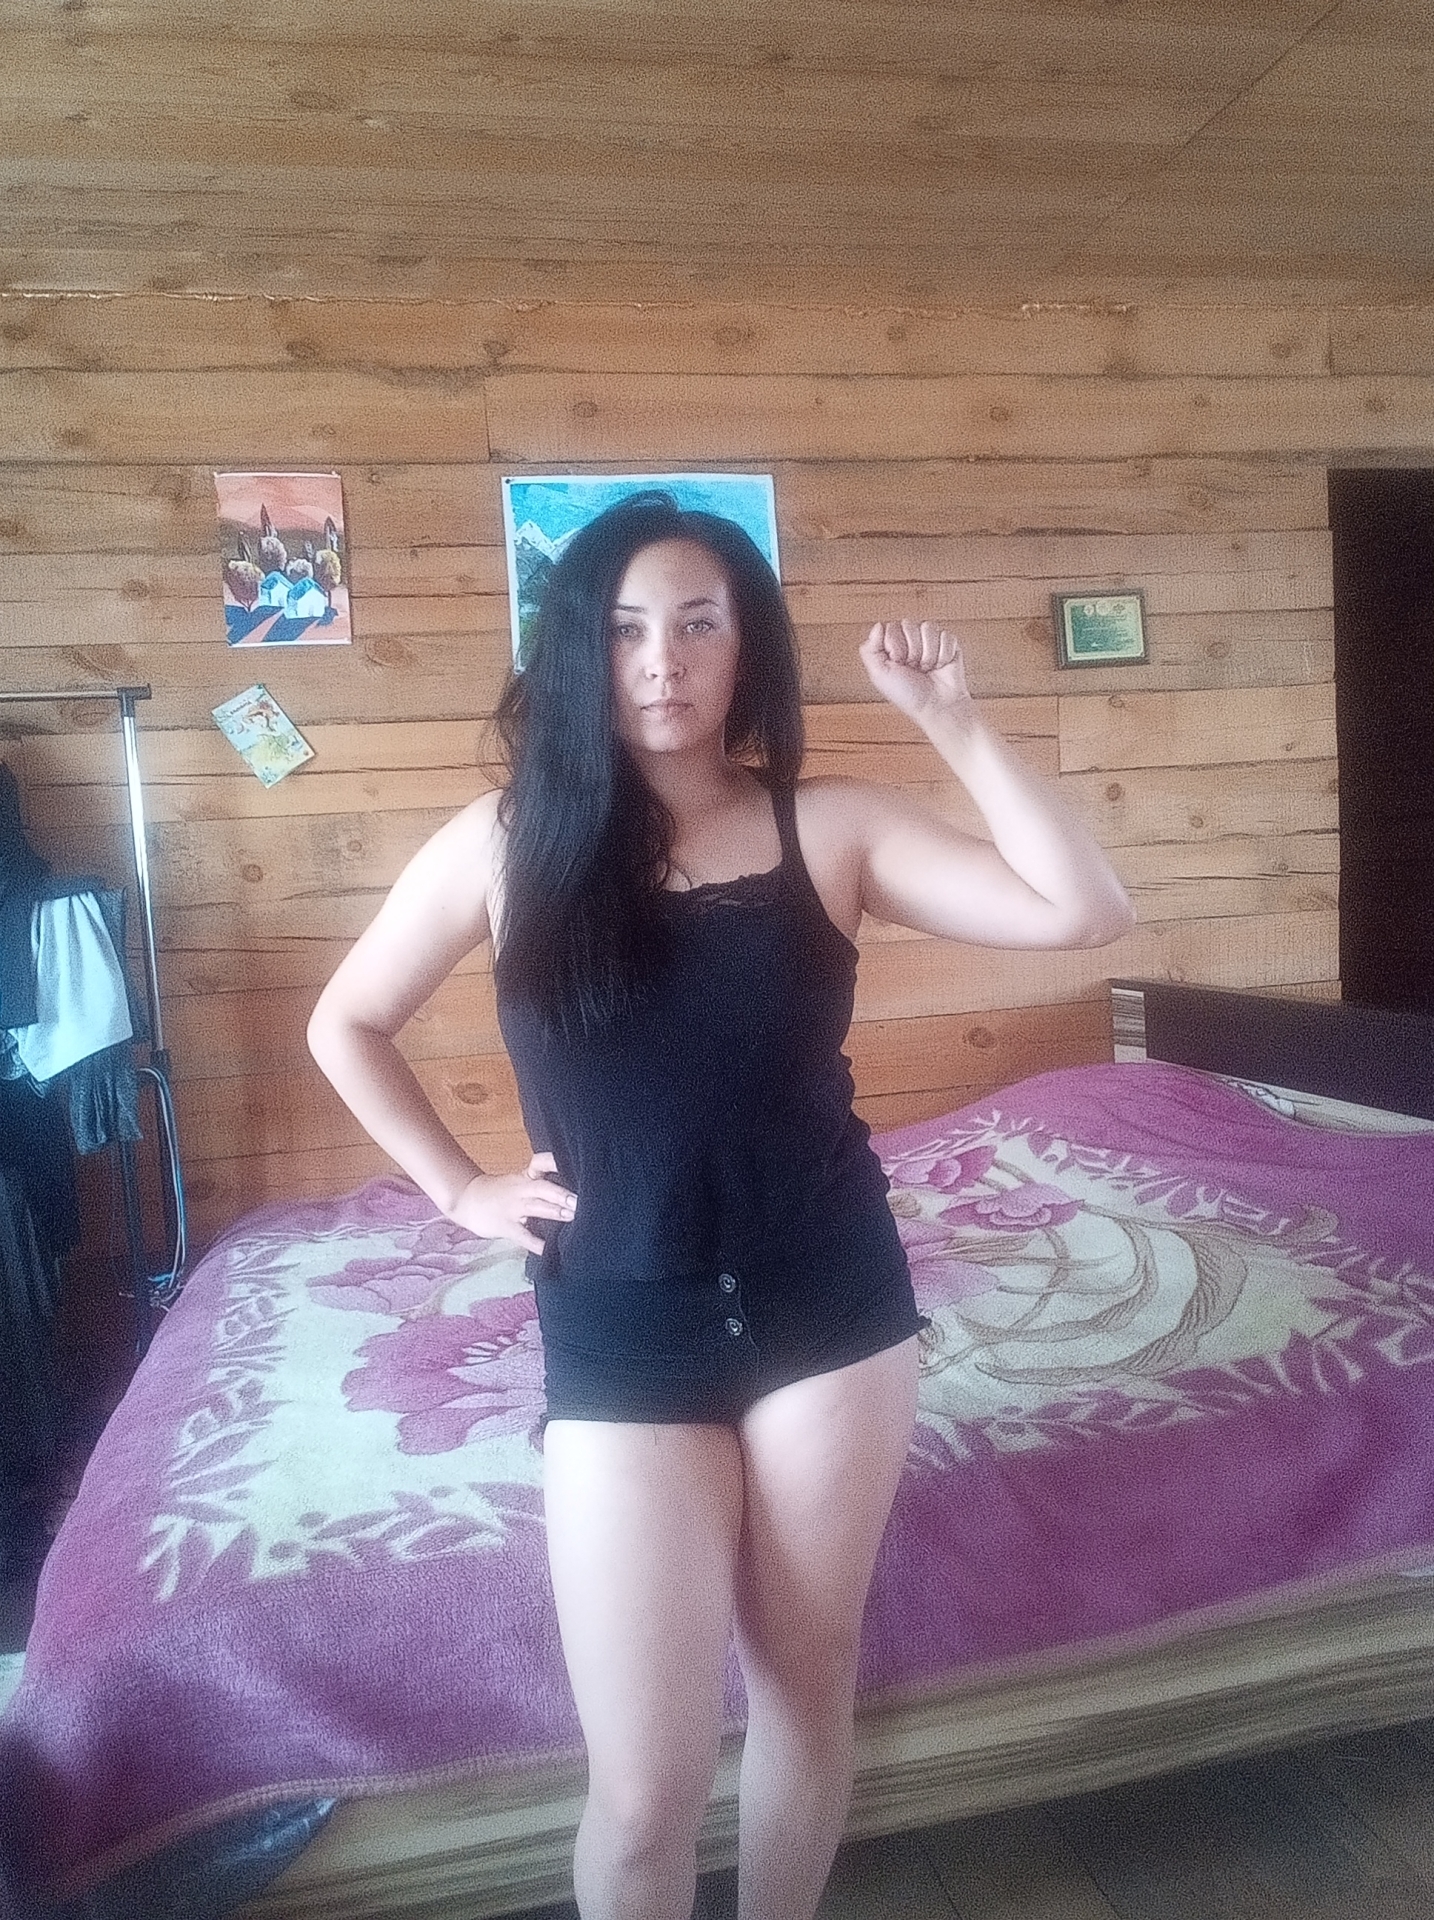
Label: noise